Question: I've searched through some of the other posts on here with this similar issue, but I haven't managed to make this work. don't know what the problem is.
- 'Home''Login'
I have the 'error_reporting(E_ALL)' set in my development environment variables and there's no error and tried loading the url helper in my 'Login' controller: '$this->load->helper('url');'
Here is the main 'Home' controller:
'''
public function index() {
if (($this->session->userdata('username') != "")) {
$this->user();
} else {
$this->load->view('login');
}
}
'''
Here's the 'Login' controller:
'''
public function index()
{
$this->load->view('login');
}
public function logout()
{
$profile = array(
'userid' => '',
'username' => '',
'role' => '',
'custid' => '',
'custname' => '',
'logged_in' => FALSE
);
$this->session->unset_userdata($profile);
$this->session->sess_destroy();
redirect('/', 'refresh');
}
public function logon()
{
$data = $_POST;
$this->db->select("people.*, customers.name as 'custname', customers.id as 'custid'");
$this->db->from('people');
$this->db->join('customers', 'customers.id = people.customer');
$this->db->where('people.username', $data['username']);
$this->db->where('people.password', $data['password']);
$query = $this->db->get();
$results = $query->result_array();
if(count($results) > 0)
{
$profile = array(
'username' => $results[0]['username'],
'userid' => $results[0]['id'],
'role' => $results[0]['role'],
'date_format' => $results[0]['date_format'],
'custname' => $results[0]['custname'],
'custid' => $results[0]['custid'],
'logged_in' => TRUE
);
$this->db->select("*");
$this->db->from('hub.settings');
$this->db->where('customer', $profile['custid']);
$query = $this->db->get();
$results = $query->result_array();
if(count($results) > 0)
{
$profile['contacthtml'] = $results[0]['contacthtml'];
$profile['accentcolor'] = $results[0]['accentcolor'];
}
$this->session->set_userdata($profile);
redirect('/', 'refresh');
}else{
redirect('/login', 'refresh');
}
}
'''
All I'm getting is the url 'http://localhost:85/login/logon' and a blank screen.
I've also tried: 'redirect('/home', 'refresh');', 'redirect('/home');', 'redirect('home', 'refresh');', 'redirect('home/', 'refresh');', 'redirect('/home/', 'refresh');'
EDIT:
This is the response from Network section in dev tools:

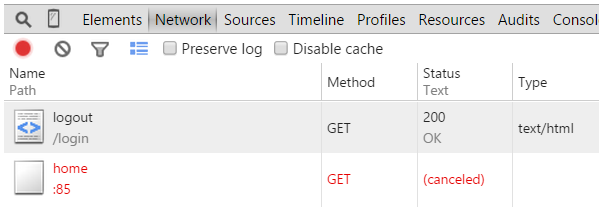
Answer: As said in the comments, the base_url in the config file must be set with a trailing slash. In your case :
'''
$config['base_url'] = 'http://localhost:85/';
'''